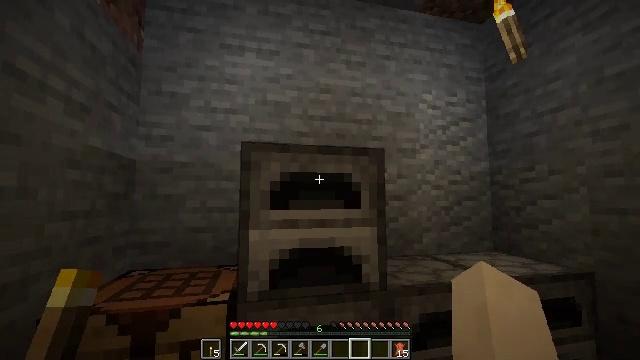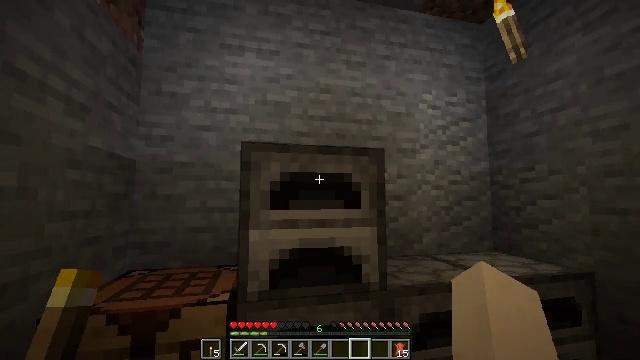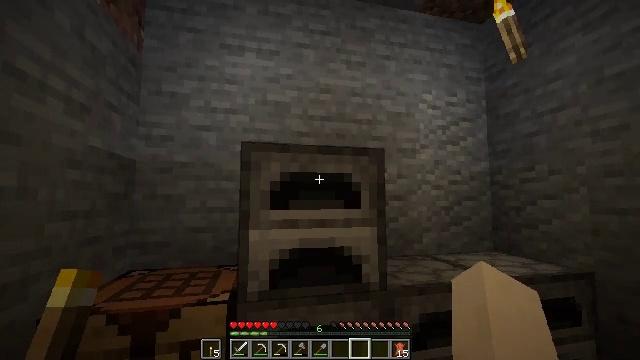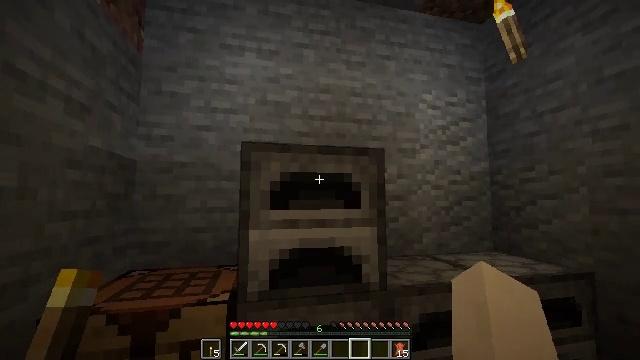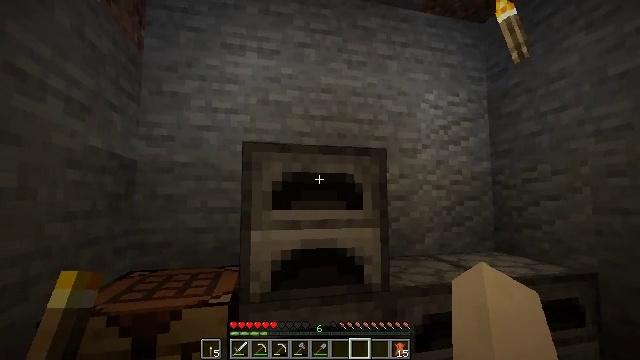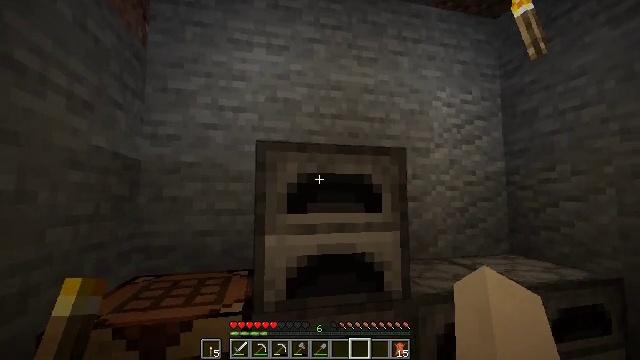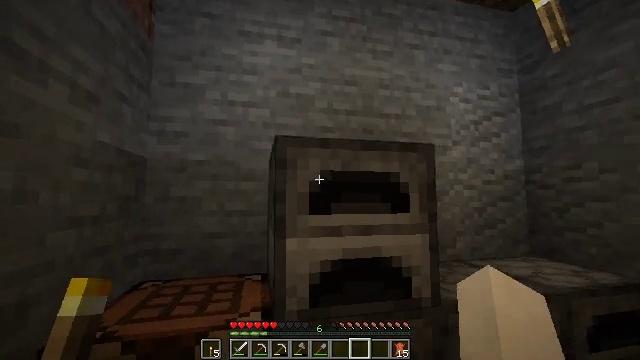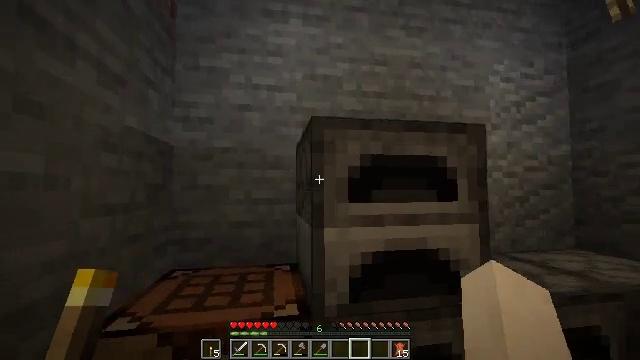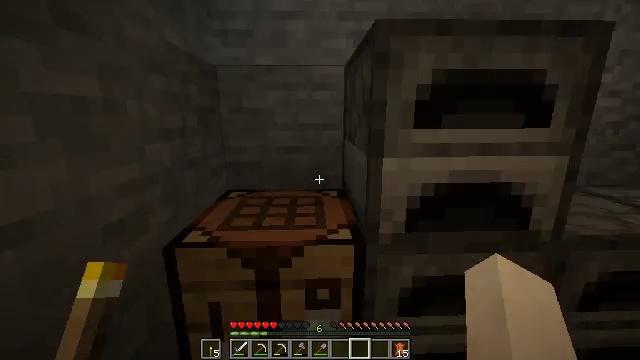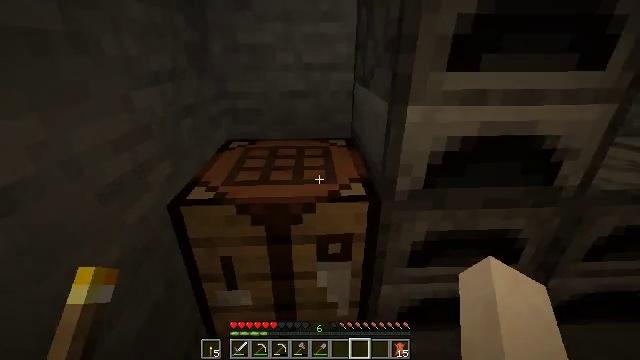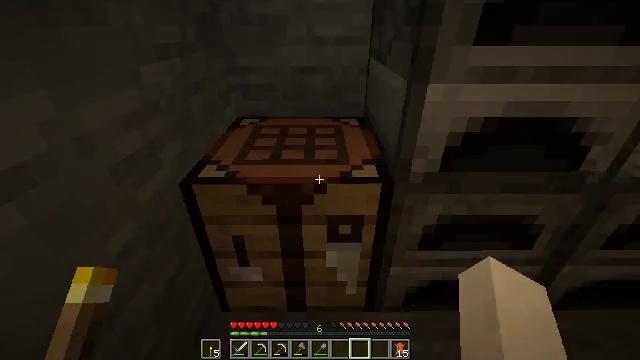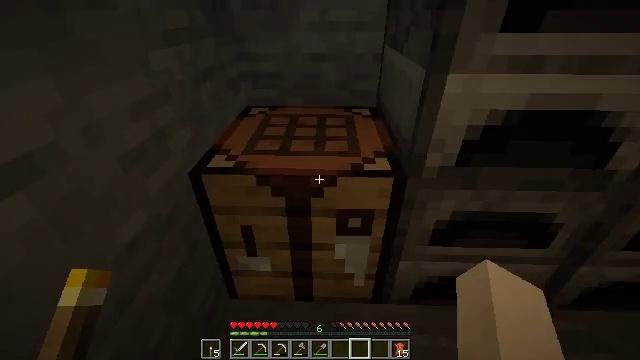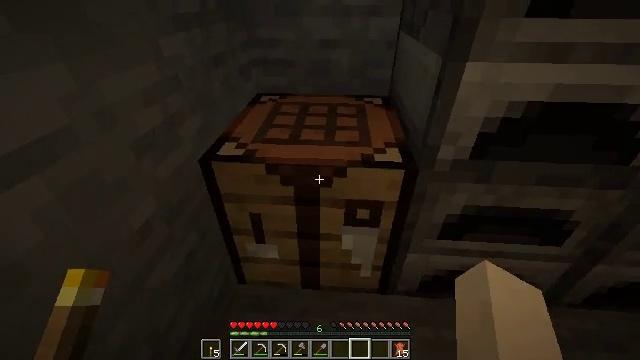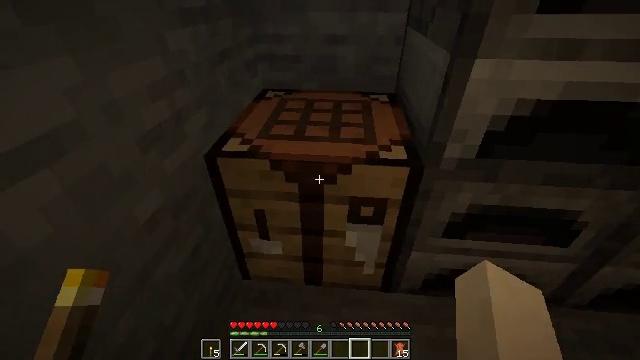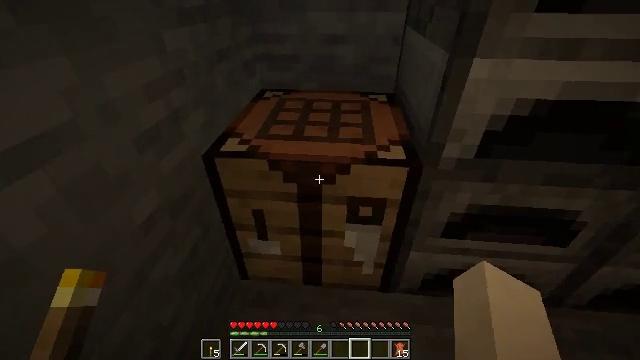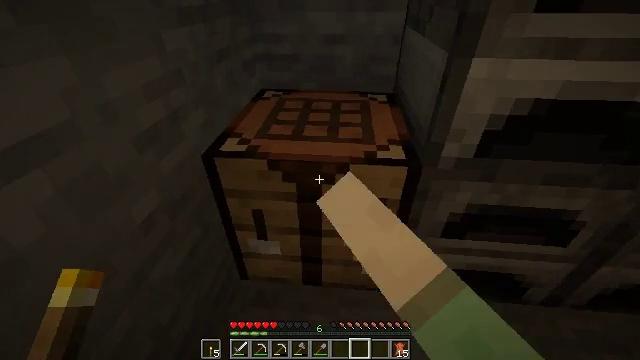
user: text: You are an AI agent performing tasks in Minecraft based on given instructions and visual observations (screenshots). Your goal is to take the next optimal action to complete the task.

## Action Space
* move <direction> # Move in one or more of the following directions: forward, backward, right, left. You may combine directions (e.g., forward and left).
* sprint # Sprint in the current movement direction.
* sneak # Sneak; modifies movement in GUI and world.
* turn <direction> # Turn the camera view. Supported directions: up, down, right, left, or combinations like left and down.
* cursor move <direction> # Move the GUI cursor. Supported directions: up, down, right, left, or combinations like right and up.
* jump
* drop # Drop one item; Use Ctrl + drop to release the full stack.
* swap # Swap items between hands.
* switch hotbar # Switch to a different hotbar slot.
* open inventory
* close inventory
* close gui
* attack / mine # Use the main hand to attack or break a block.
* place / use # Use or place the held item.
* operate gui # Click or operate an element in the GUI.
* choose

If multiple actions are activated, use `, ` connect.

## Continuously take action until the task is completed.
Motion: motion action
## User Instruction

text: Make a leather chestplate with leather in the crafting grid.
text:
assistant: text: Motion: no_op
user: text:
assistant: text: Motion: no_op
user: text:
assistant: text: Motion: no_op
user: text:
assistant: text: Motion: move forward and move left
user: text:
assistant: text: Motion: move forward and move left
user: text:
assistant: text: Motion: move forward and move left
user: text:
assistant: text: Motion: move forward and move left, turn left and down
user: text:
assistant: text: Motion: turn left and down
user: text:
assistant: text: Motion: turn down
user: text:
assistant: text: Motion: turn left and down
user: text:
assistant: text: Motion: turn left and down
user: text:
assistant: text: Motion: turn left and down
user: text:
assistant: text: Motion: turn left
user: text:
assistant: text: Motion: use / place
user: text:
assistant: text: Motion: use / place
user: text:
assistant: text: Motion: use / place
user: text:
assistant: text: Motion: no_op
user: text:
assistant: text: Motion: no_op
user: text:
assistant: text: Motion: open gui
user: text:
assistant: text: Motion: no_op
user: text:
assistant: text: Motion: no_op
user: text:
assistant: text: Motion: no_op
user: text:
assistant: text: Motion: cursor move down
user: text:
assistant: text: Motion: no_op
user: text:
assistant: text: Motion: no_op
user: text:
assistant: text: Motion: no_op
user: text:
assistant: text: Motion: no_op
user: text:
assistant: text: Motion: no_op
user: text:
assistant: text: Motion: no_op
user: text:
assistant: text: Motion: no_op